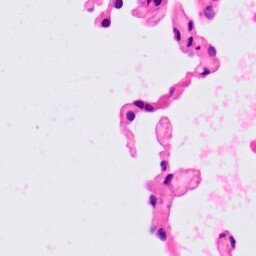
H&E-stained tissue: Lung